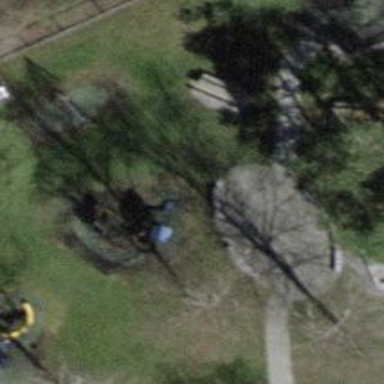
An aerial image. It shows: Playground is depicted in the image.